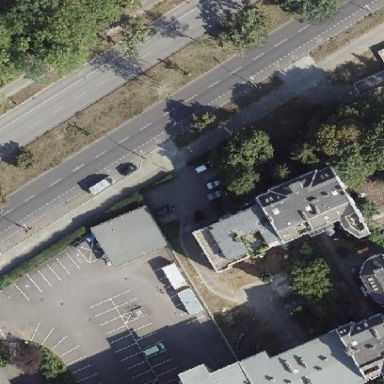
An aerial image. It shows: Street-side parking area.